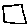
Label: square